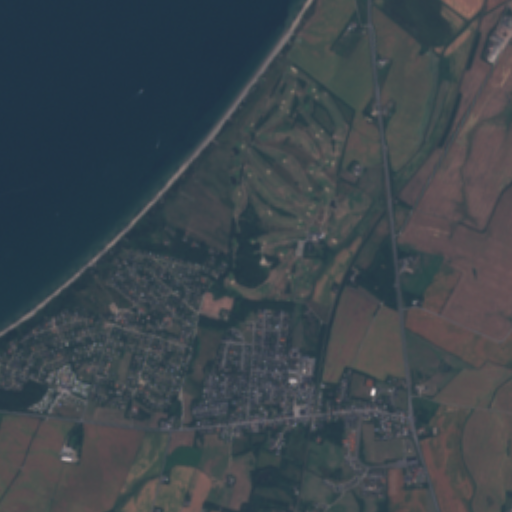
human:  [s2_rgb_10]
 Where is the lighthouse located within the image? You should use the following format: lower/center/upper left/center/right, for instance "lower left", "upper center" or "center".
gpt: The lighthouse is located in the upper center of the image.
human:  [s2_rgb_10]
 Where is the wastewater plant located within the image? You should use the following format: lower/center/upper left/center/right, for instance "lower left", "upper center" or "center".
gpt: The wastewater plant is located in the center of the image.
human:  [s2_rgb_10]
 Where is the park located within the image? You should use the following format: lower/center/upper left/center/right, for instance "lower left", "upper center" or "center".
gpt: There is no park in the image.